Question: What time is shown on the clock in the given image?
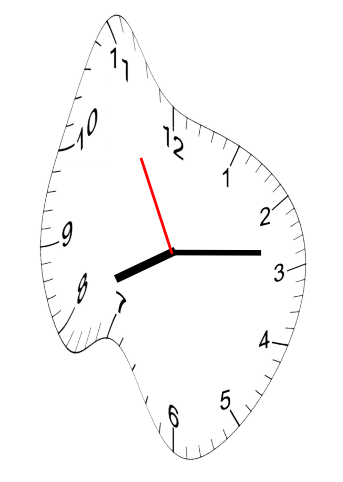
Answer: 08:13:55